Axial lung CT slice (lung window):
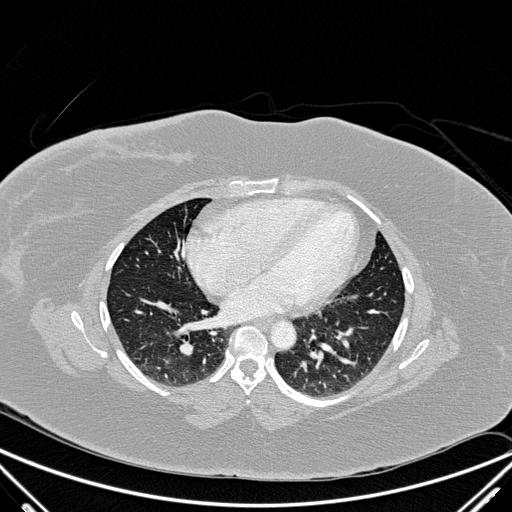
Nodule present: no